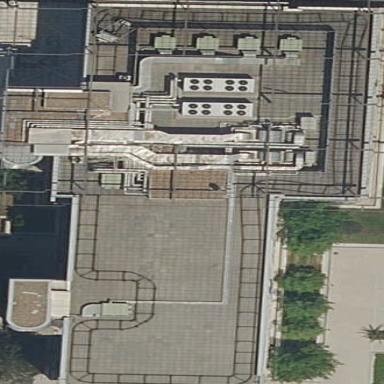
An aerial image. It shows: Office building.